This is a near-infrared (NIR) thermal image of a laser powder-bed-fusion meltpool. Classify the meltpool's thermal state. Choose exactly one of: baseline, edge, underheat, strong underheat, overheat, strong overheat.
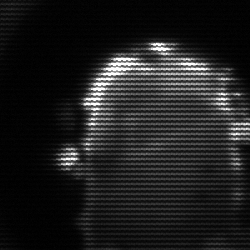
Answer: baseline